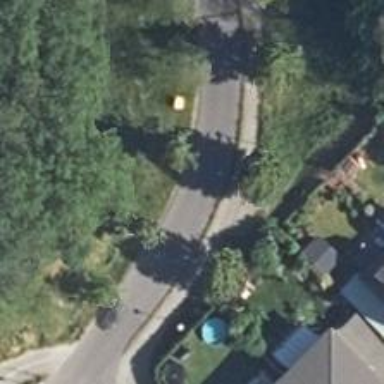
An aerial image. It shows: Residential road with asphalt surface. Both sides have sidewalks.